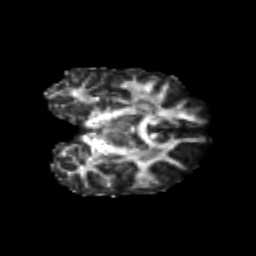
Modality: FA
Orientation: coronal
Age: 20
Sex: female
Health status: healthy
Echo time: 0.074 s